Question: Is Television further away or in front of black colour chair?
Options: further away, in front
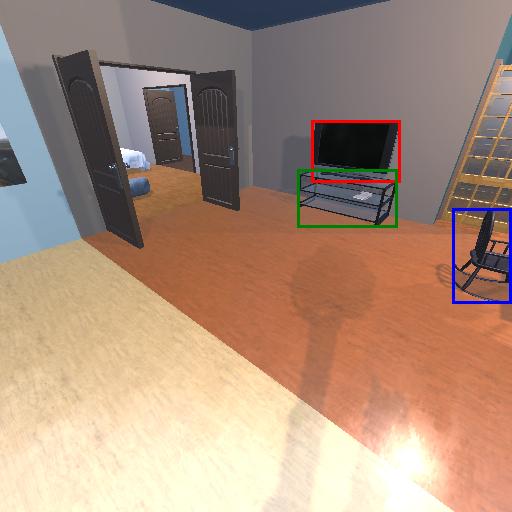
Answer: further away